Question: Game Rule: Clicking a light toggles itself and its adjacent (up, down, left, right) lights. What is the minimum number of clicks required to turn off all the lights?
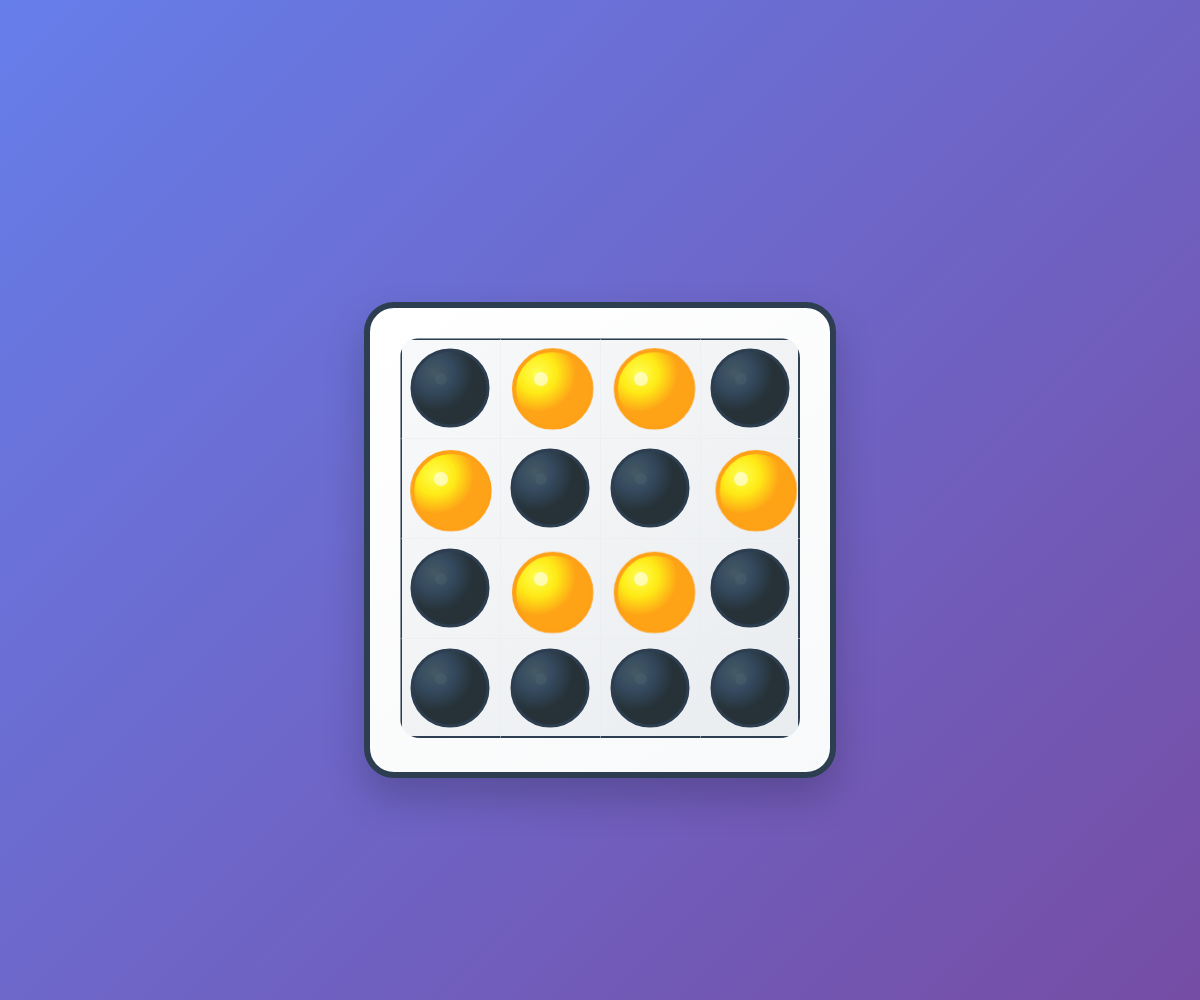
Answer: 2